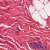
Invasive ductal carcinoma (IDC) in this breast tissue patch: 0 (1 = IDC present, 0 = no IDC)